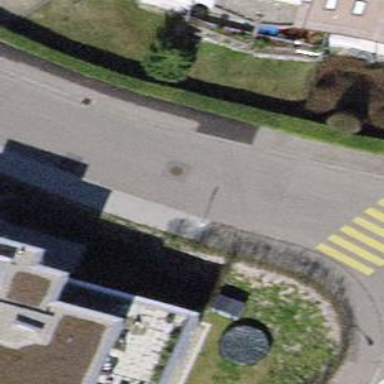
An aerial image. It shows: Smooth asphalt road in residential area.